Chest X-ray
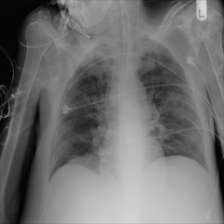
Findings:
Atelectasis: negative
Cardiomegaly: negative
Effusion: negative
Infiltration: positive
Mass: negative
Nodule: negative
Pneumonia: negative
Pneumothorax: negative
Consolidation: negative
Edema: negative
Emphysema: negative
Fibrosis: negative
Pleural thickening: negative
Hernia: negative